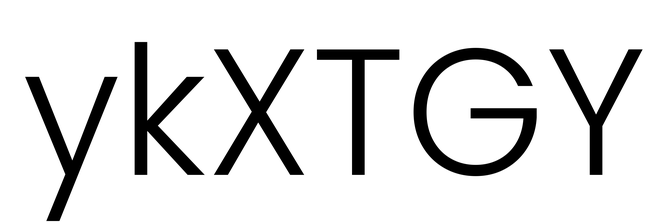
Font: Poppins-Light